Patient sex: F
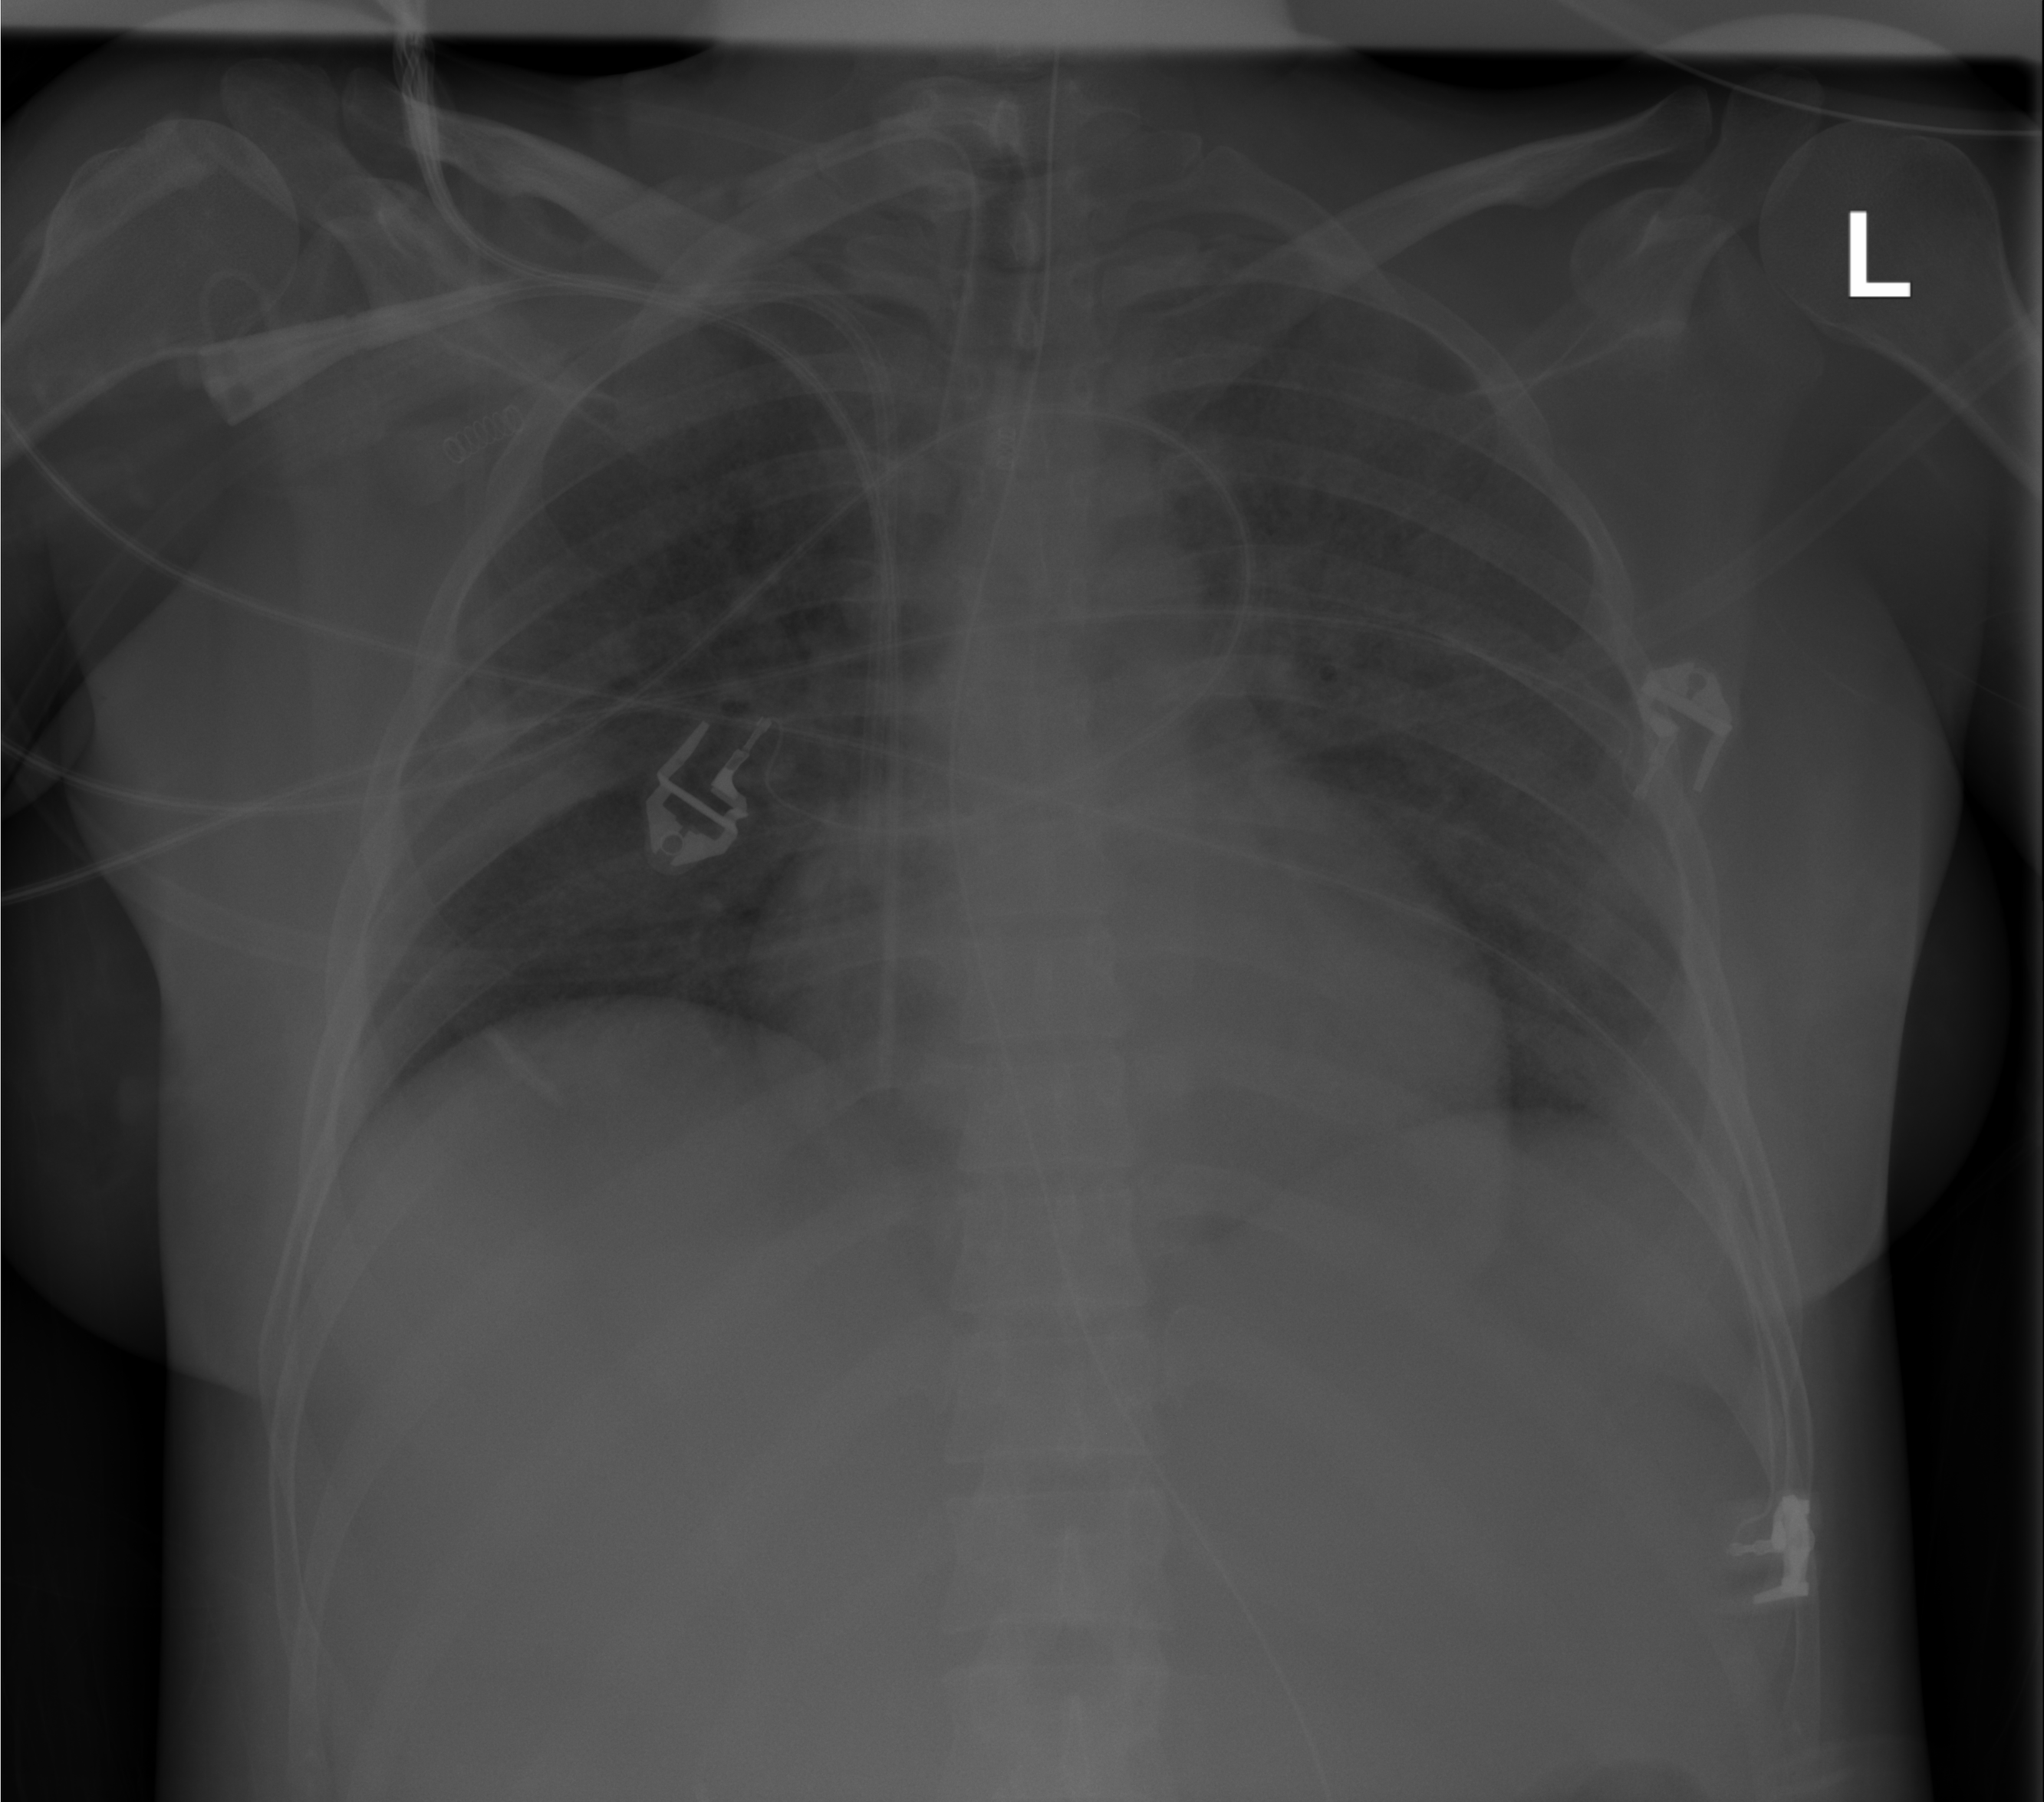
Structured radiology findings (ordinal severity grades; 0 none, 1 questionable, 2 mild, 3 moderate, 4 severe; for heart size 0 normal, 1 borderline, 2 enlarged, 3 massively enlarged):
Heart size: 0
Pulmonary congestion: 2
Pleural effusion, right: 0
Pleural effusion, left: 2
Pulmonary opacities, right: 3
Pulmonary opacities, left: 3
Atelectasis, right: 2
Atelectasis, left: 2